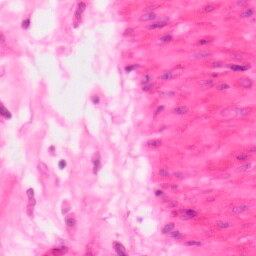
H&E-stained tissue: Colon